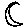
Label: moon